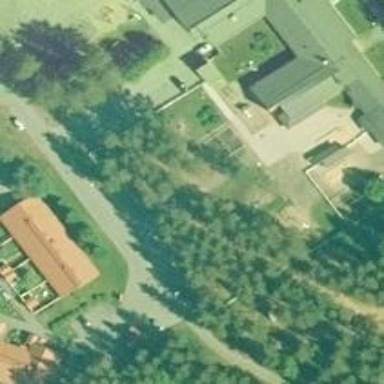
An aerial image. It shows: Kindergarten.